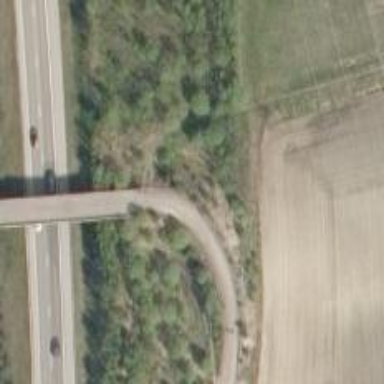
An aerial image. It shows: Path.